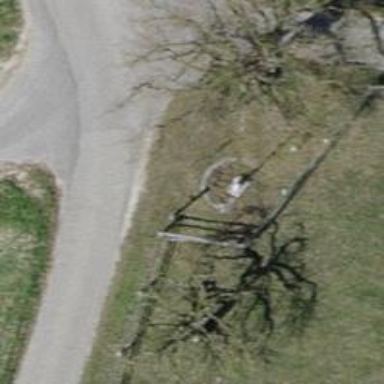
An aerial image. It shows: Historic wayside cross.